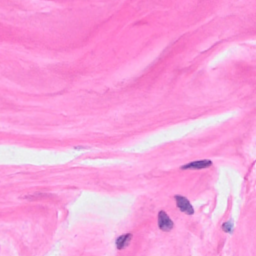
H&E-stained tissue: Breast